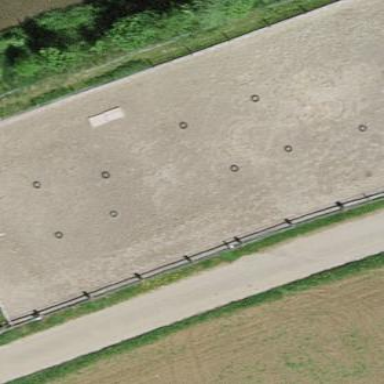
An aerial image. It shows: Equestrian sports pitch with sandy surface for leisure land activities.